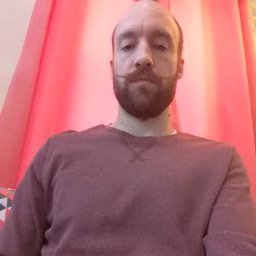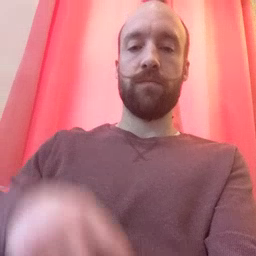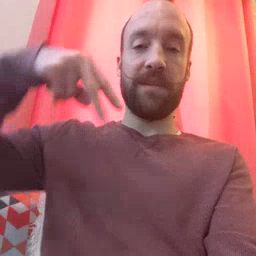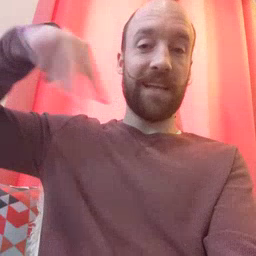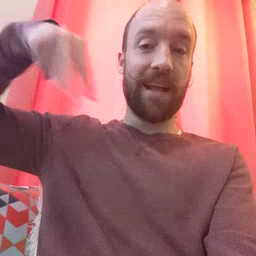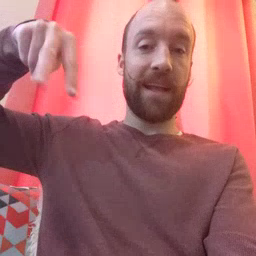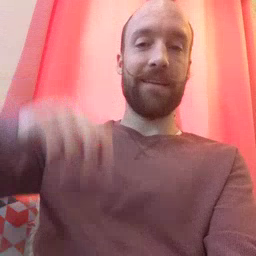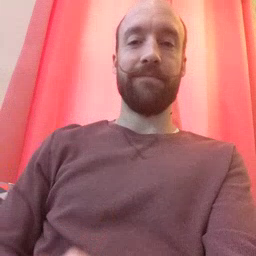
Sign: dance